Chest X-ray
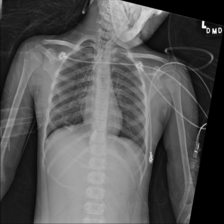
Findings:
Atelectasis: negative
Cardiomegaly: negative
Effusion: negative
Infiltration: negative
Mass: negative
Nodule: negative
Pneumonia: negative
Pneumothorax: negative
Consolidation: negative
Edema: negative
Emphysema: negative
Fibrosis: negative
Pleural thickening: negative
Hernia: negative